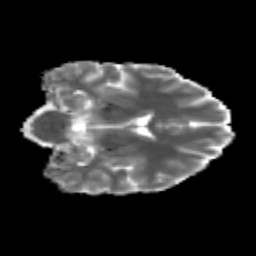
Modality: MD
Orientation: coronal
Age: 21
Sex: female
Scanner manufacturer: siemens
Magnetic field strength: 3 T
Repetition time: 3.5 s
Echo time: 0.125 s